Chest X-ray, PA view. Patient: 62 years old, sex M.
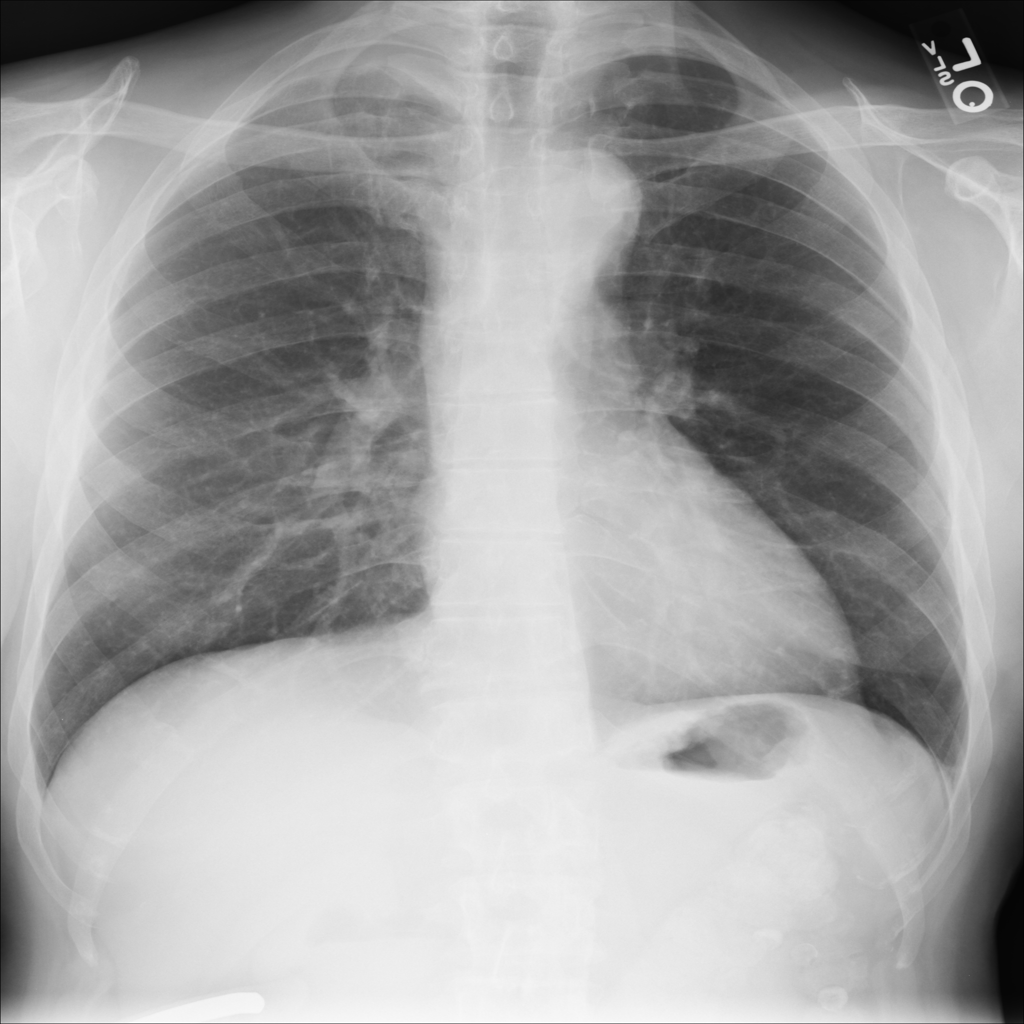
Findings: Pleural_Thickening